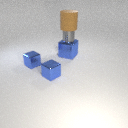
large brown rubber cylinder above small gray metal cylinder